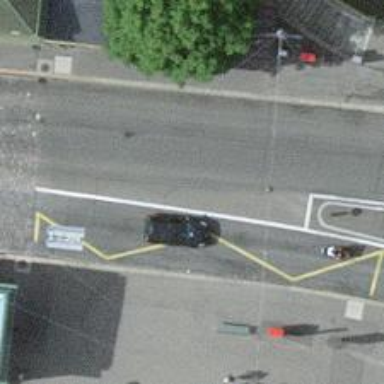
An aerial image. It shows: Bus stop for trolleybuses with designated stop position for public transport.